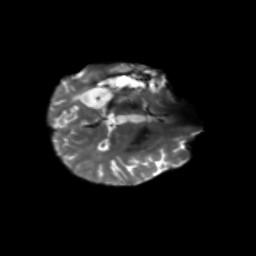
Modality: T2w
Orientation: axial
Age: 53
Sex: male
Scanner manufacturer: siemens
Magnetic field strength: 3 T
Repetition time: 5.25 s
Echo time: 0.08 s